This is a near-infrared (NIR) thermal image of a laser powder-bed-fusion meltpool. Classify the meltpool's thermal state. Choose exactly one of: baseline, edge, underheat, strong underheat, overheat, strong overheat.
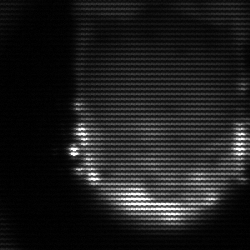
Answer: baseline